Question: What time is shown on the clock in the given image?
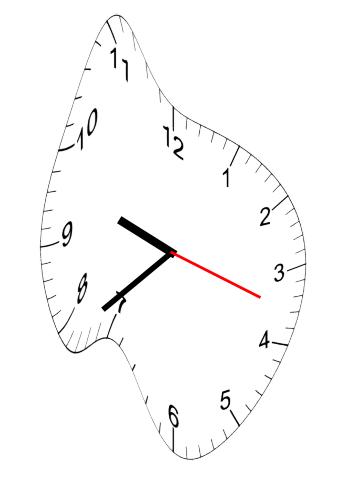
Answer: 09:38:18